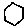
Label: hexagon